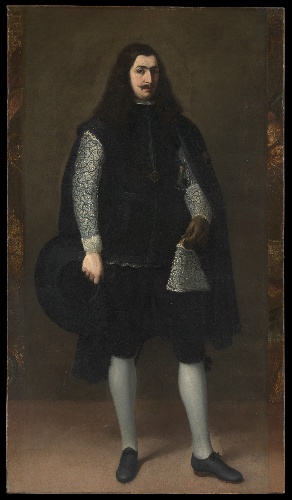
Title: A Knight of Alcántara or Calatrava
Artist: Bartolomé Estebán Murillo
Artist bio: Spanish, Seville 1617–1682 Seville
Date: ca. 1650–55
Object type: Painting
Classification: Paintings
Medium: Oil on canvas
Dimensions: Overall, with added strips, 77 x 43 3/4 in. (195.6 x 111.1 cm); original canvas 77 x 38 1/2 in. (195.6 x 97.8 cm)
Department: European Paintings
Credit line: Gift of Rudolf J. Heinemann, 1954
Accession year: 1954
Repository: Metropolitan Museum of Art, New York, NY
Tags: Men|Portraits|Knights